Question: I was making a website but i have a problem.The div inside body overflows when i put text into it whilst the body's size is fixed, as seen in the image.

I was unable to find the solution.
Here is the css of my body
'''
body
{
margin-top: -20px;
width: 75%;
margin-left: 12.5%;
float:center;
box-shadow: 0px 0px 25px 10px #0000ff;
background: url("images/bg.png");
color: #ffffff;
position: float;
}
'''
And css of the div
'''
#content
{
width: 90%;
margin-left: 5%;
box-shadow: 0px 0px 25px 2px #000000;
border-radius: 2px;
color: black;
position: float;
display: block;
}
'''
Please help me...
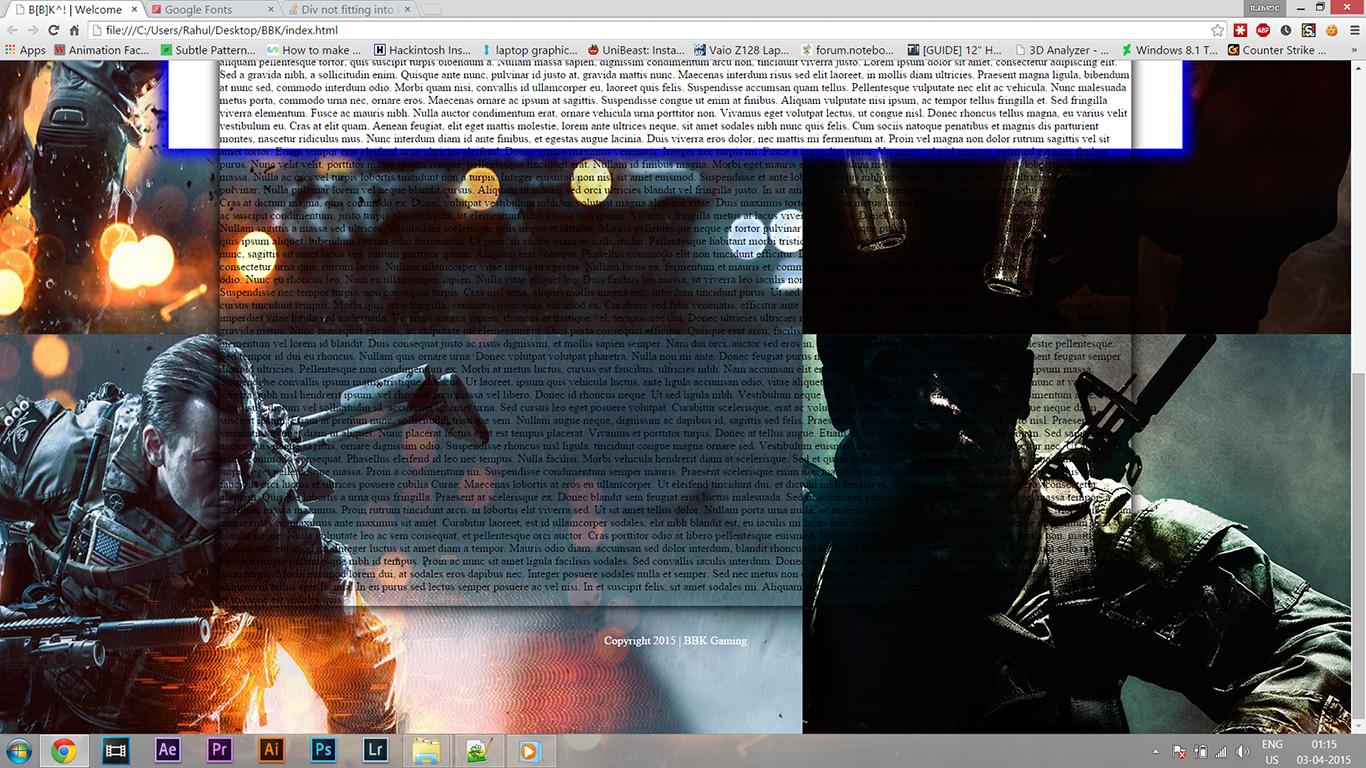
Answer: I think this is your code
'''
body {
margin-top: -20px;
width: 75%;
margin-left: 12.5%;
float: center;
box-shadow: 0px 0px 25px 10px #0000ff;
background: url("images/bg.png");
color: #ffffff;
position: float;
}
#content {
width: 90%;
margin-left: 5%;
box-shadow: 0px 0px 25px 2px #000000;
border-radius: 2px;
color: black;
position: float;
display: block;
padding: 20px;
}
p {
float: left;
}
'''
'''
<div id="content">
<p> Lorem ipsum dolor sit amet, consectetur adipiscing elit. Nunc vulputate libero congue euismod sodales. Aenean porta neque quis enim sagittis, ac elementum erat tristique. Suspendisse laoreet tincidunt diam, vitae convallis nisl euismod nec. Suspendisse non sodales justo, sed laoreet libero. Vestibulum porta mi eu dui fermentum sollicitudin. Pellentesque et enim tincidunt, luctus magna in, scelerisque tellus. Sed sed nunc lectus. Sed sed dui ut libero finibus luctus et nec nulla.
In hac habitasse platea dictumst. Ut ac vulputate sem. Vivamus suscipit mauris libero, a ullamcorper est malesuada eget. Morbi at condimentum eros. Maecenas pulvinar tellus vitae leo dignissim iaculis. Cum sociis natoque penatibus et magnis dis parturient montes, nascetur ridiculus mus. Proin fermentum ultrices nisi, sit amet tincidunt ligula aliquet dapibus. Aliquam convallis enim diam, id mollis nisi aliquet bibendum. Mauris lorem eros, sollicitudin a enim ac, sagittis porttitor velit. Nullam mollis, nunc ac egestas sollicitudin, odio dolor placerat tellus, quis vulputate justo justo quis massa. Integer purus nulla, condimentum eu nibh ac, vehicula imperdiet magna.
Donec mattis libero justo, ac blandit ipsum facilisis eu. Maecenas id justo lobortis, molestie nibh non, mollis odio. Duis quis finibus neque, at laoreet est. Suspendisse ornare libero justo, sit amet rutrum ex ultrices non. Vivamus in metus blandit, malesuada massa at, tempus odio. Quisque maximus viverra sapien ac sodales. In hac habitasse platea dictumst. Aenean aliquam iaculis risus, sit amet rutrum ipsum venenatis sit amet. Vestibulum sollicitudin facilisis pulvinar.
Proin finibus blandit ante, vitae sagittis leo ullamcorper eget. Pellentesque imperdiet nisi venenatis posuere condimentum. Mauris dictum metus porttitor neque sollicitudin sodales eget nec ex. Nam posuere nunc vitae tincidunt interdum. Fusce egestas eros erat. Donec est libero, pharetra vel vestibulum et, porttitor quis justo. Sed iaculis turpis lectus, ut imperdiet diam cursus in.
Pellentesque id mi nisl. Suspendisse non lobortis massa. In gravida ultrices libero a congue. Proin eget placerat nunc, iaculis accumsan arcu. Maecenas vehicula mattis massa, at tincidunt ligula porta quis. In hac habitasse platea dictumst. Lorem ipsum dolor sit amet, consectetur adipiscing elit. Fusce eu convallis tellus. Aliquam nec semper turpis. Nulla congue ultricies lacus ac feugiat. Vestibulum augue tellus, sodales quis aliquet non, sagittis at elit.
</p>
</div>
'''
Add '.clear' to your code. see below, here's the fixed version
'''
body {
margin-top: -20px;
width: 75%;
margin-left: 12.5%;
float: center;
box-shadow: 0px 0px 25px 10px #0000ff;
background: url("images/bg.png");
color: #ffffff;
position: float;
}
#content {
width: 90%;
margin-left: 5%;
box-shadow: 0px 0px 25px 2px #000000;
border-radius: 2px;
color: black;
position: float;
display: block;
padding: 20px;
}
p {
float: left;
}
.clear:after {
content: '';
clear: both;
display: table;
}
'''
'''
<div id="content">
<p> Lorem ipsum dolor sit amet, consectetur adipiscing elit. Nunc vulputate libero congue euismod sodales. Aenean porta neque quis enim sagittis, ac elementum erat tristique. Suspendisse laoreet tincidunt diam, vitae convallis nisl euismod nec. Suspendisse non sodales justo, sed laoreet libero. Vestibulum porta mi eu dui fermentum sollicitudin. Pellentesque et enim tincidunt, luctus magna in, scelerisque tellus. Sed sed nunc lectus. Sed sed dui ut libero finibus luctus et nec nulla.
In hac habitasse platea dictumst. Ut ac vulputate sem. Vivamus suscipit mauris libero, a ullamcorper est malesuada eget. Morbi at condimentum eros. Maecenas pulvinar tellus vitae leo dignissim iaculis. Cum sociis natoque penatibus et magnis dis parturient montes, nascetur ridiculus mus. Proin fermentum ultrices nisi, sit amet tincidunt ligula aliquet dapibus. Aliquam convallis enim diam, id mollis nisi aliquet bibendum. Mauris lorem eros, sollicitudin a enim ac, sagittis porttitor velit. Nullam mollis, nunc ac egestas sollicitudin, odio dolor placerat tellus, quis vulputate justo justo quis massa. Integer purus nulla, condimentum eu nibh ac, vehicula imperdiet magna.
Donec mattis libero justo, ac blandit ipsum facilisis eu. Maecenas id justo lobortis, molestie nibh non, mollis odio. Duis quis finibus neque, at laoreet est. Suspendisse ornare libero justo, sit amet rutrum ex ultrices non. Vivamus in metus blandit, malesuada massa at, tempus odio. Quisque maximus viverra sapien ac sodales. In hac habitasse platea dictumst. Aenean aliquam iaculis risus, sit amet rutrum ipsum venenatis sit amet. Vestibulum sollicitudin facilisis pulvinar.
Proin finibus blandit ante, vitae sagittis leo ullamcorper eget. Pellentesque imperdiet nisi venenatis posuere condimentum. Mauris dictum metus porttitor neque sollicitudin sodales eget nec ex. Nam posuere nunc vitae tincidunt interdum. Fusce egestas eros erat. Donec est libero, pharetra vel vestibulum et, porttitor quis justo. Sed iaculis turpis lectus, ut imperdiet diam cursus in.
Pellentesque id mi nisl. Suspendisse non lobortis massa. In gravida ultrices libero a congue. Proin eget placerat nunc, iaculis accumsan arcu. Maecenas vehicula mattis massa, at tincidunt ligula porta quis. In hac habitasse platea dictumst. Lorem ipsum dolor sit amet, consectetur adipiscing elit. Fusce eu convallis tellus. Aliquam nec semper turpis. Nulla congue ultricies lacus ac feugiat. Vestibulum augue tellus, sodales quis aliquet non, sagittis at elit.
</p>
<div class="clear"></div>
</div>
'''
There are lots of methods to fix floats, but this is for your scenario.